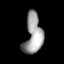
Tissue: lung
Cell type: Fibroblasts
Senescence score: 0.5919
Nuclear area (px): 702
Mean DAPI intensity: 156.295